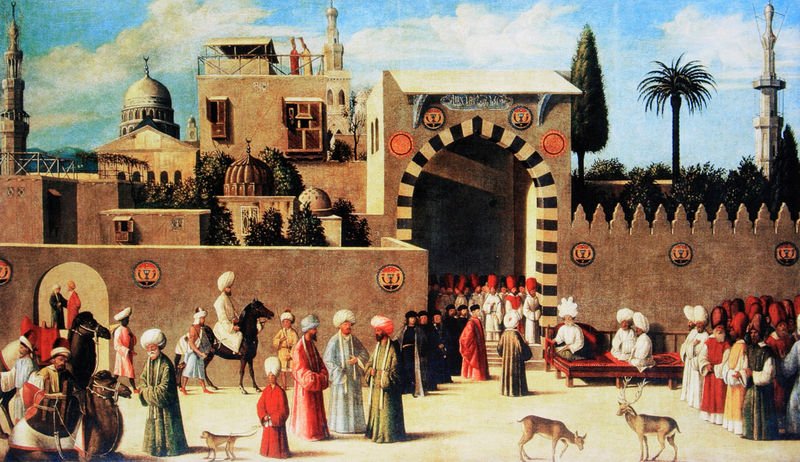
Titel: Empfang einer venezianischen Gesellschaft in Damaskus
Künstler: Gentile Bellini
Standort: Paris
Institution: Musée du Louvre
Schlagwörter: baum, blau, gemälde, himmel, schatten, weiß, wolken, bäume, grün, landschaft, menschen, ocker, sitzen, stadt, braun, bunt, fenster, grau, hüte, licht, marmor, männer, reden, schwarz, szene, terasse, tür, anlage, dach, gebäude, hund, park, rot, schloss, tiere, wolke, zaun, beige, fest, malerei, menge, ornament, versammlung, mützen, wand, stehen, häuser, brüstung, gehen, kirche, sitzend, gewänder, pflanzen, wald, pferd, reiter, turm, affe, garten, reiten, balkon, terrasse, schrift, liegen, ansicht, bogen, fassade, passanten, leine, mauer, platz, kuppel, treppe, gestreift, durchgang, geländer, palme, stufen, tor, zinnen, gruppen, eingang, kuppeln, moschee, orient, orientalisch, türme, palast, torbogen, halbmond, mondsichel, sichel, fliesen, mäntel, treffen, kacheln, rom, portal, tore, wappen, stadttor, arabisch, verputzt, hirsch, reh, rehe, spitzbogen, mauern, empfang, stadtmauer, palmen, prozession, lokalfarben, pinie, geweih, tpr, turban, terrassen, arabien, islam, festzug, hau, osten, turbane, sultan, lager, minarett, kamel, medaillons, grot, rhe, kamele, dromedar, muselmanen, kuppfel, muslime, hisch, muschee, sufen, muselmänner, rürme, muslemisch, szszne, schaich